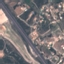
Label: Highway